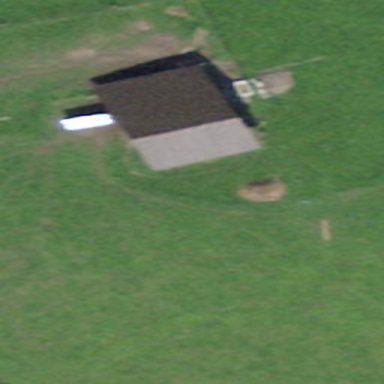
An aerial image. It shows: Barn.